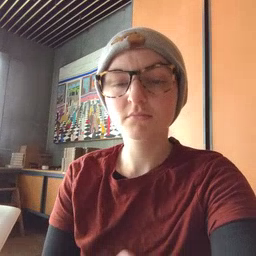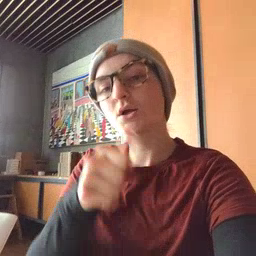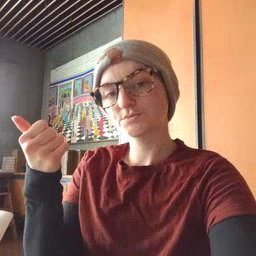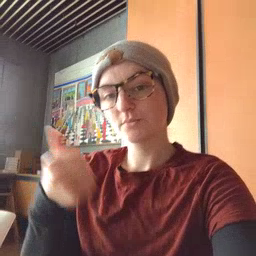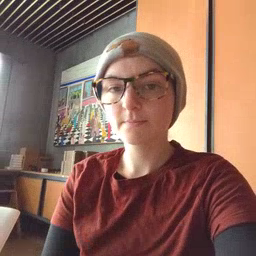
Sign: another